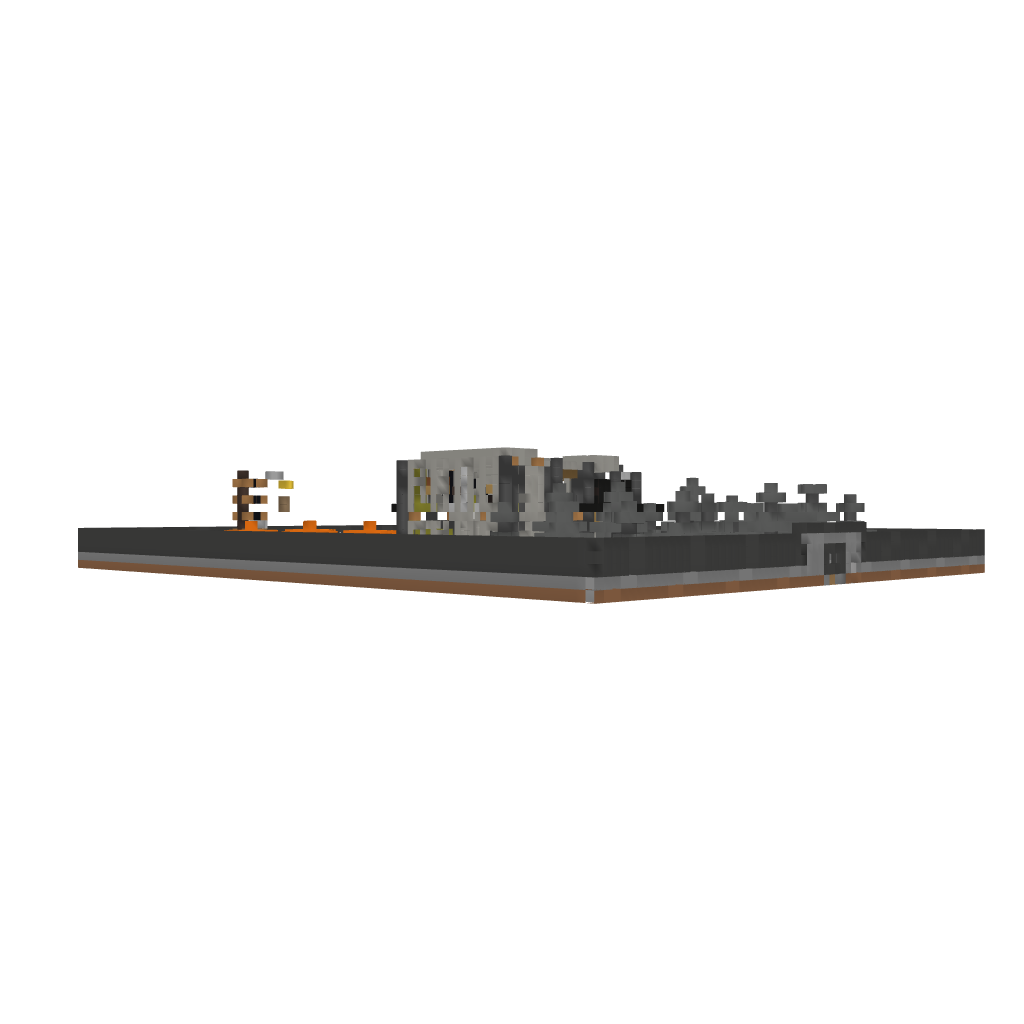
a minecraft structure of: StaffHouse